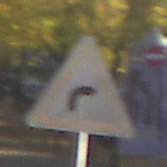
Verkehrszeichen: KurveRechts
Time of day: SunriseSunset
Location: Outdoor (Urban)
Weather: PartlyCloudy
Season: Autumn
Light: Natural